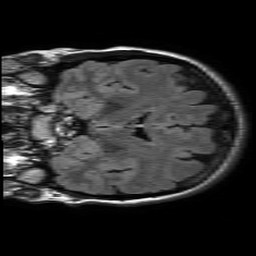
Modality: FLAIR
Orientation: coronal
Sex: female
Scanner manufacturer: philips
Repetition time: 11 s
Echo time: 0.125 s